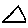
Label: triangle